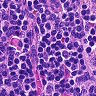
Metastatic tissue present: no